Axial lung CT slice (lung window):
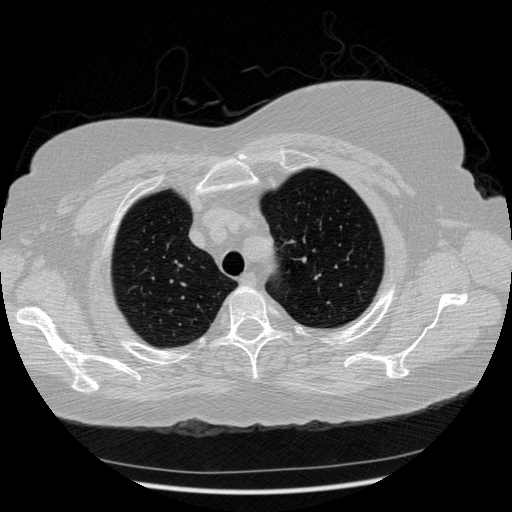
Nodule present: no